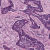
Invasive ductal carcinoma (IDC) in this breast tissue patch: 1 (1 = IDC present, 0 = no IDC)